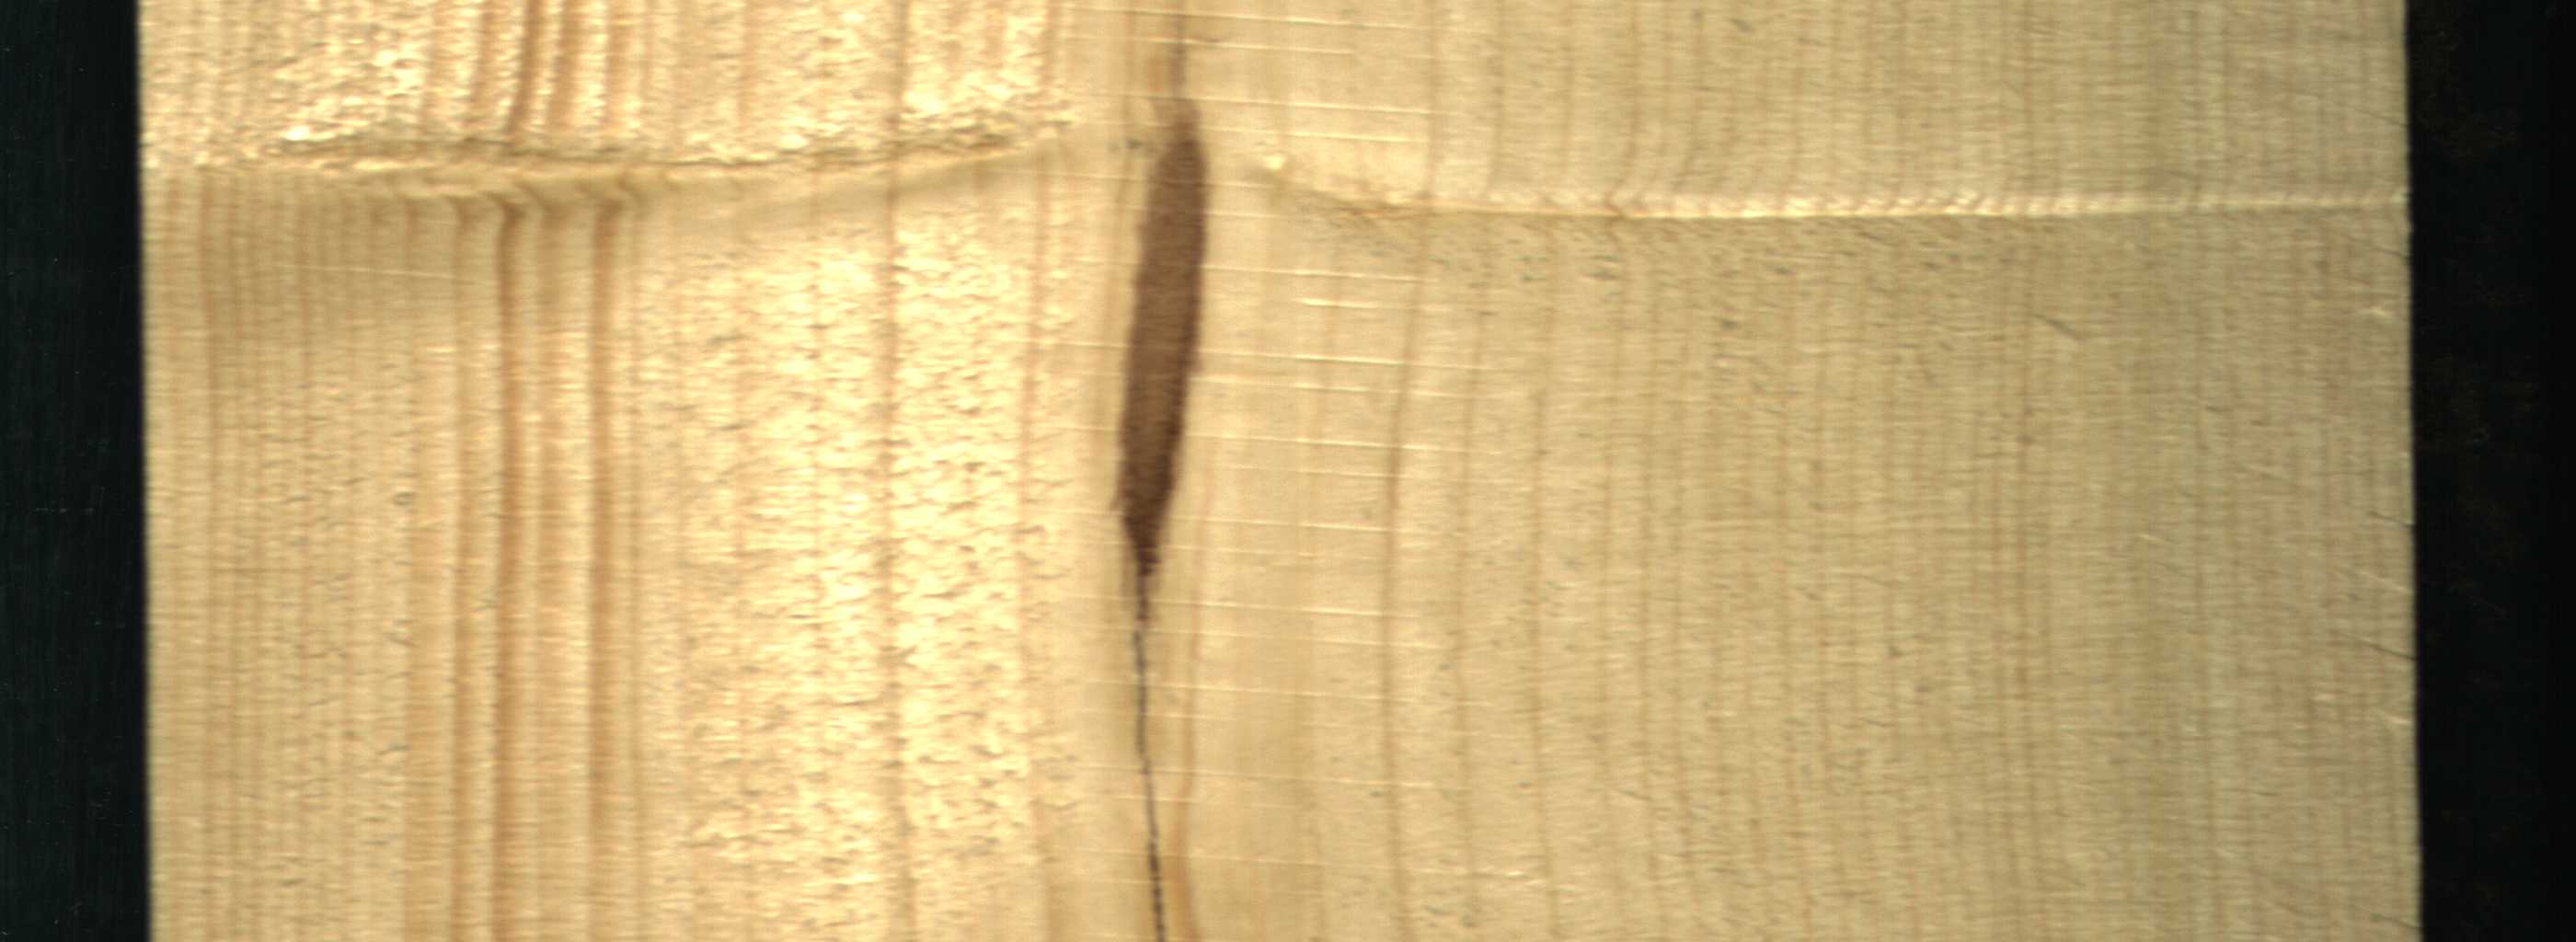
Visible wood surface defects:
Marrow
Crack